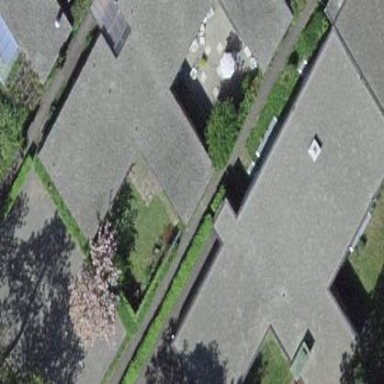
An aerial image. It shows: Terrace building.